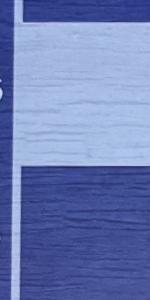
Label: Empty